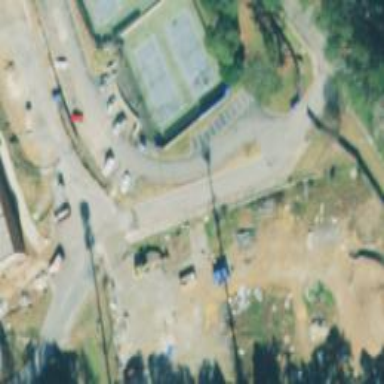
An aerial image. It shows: Tennis court on the leisure land pitch.